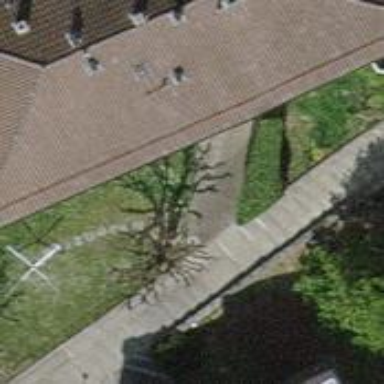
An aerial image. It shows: Concrete steps with ramp.